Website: bh-photo
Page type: customer-info-address
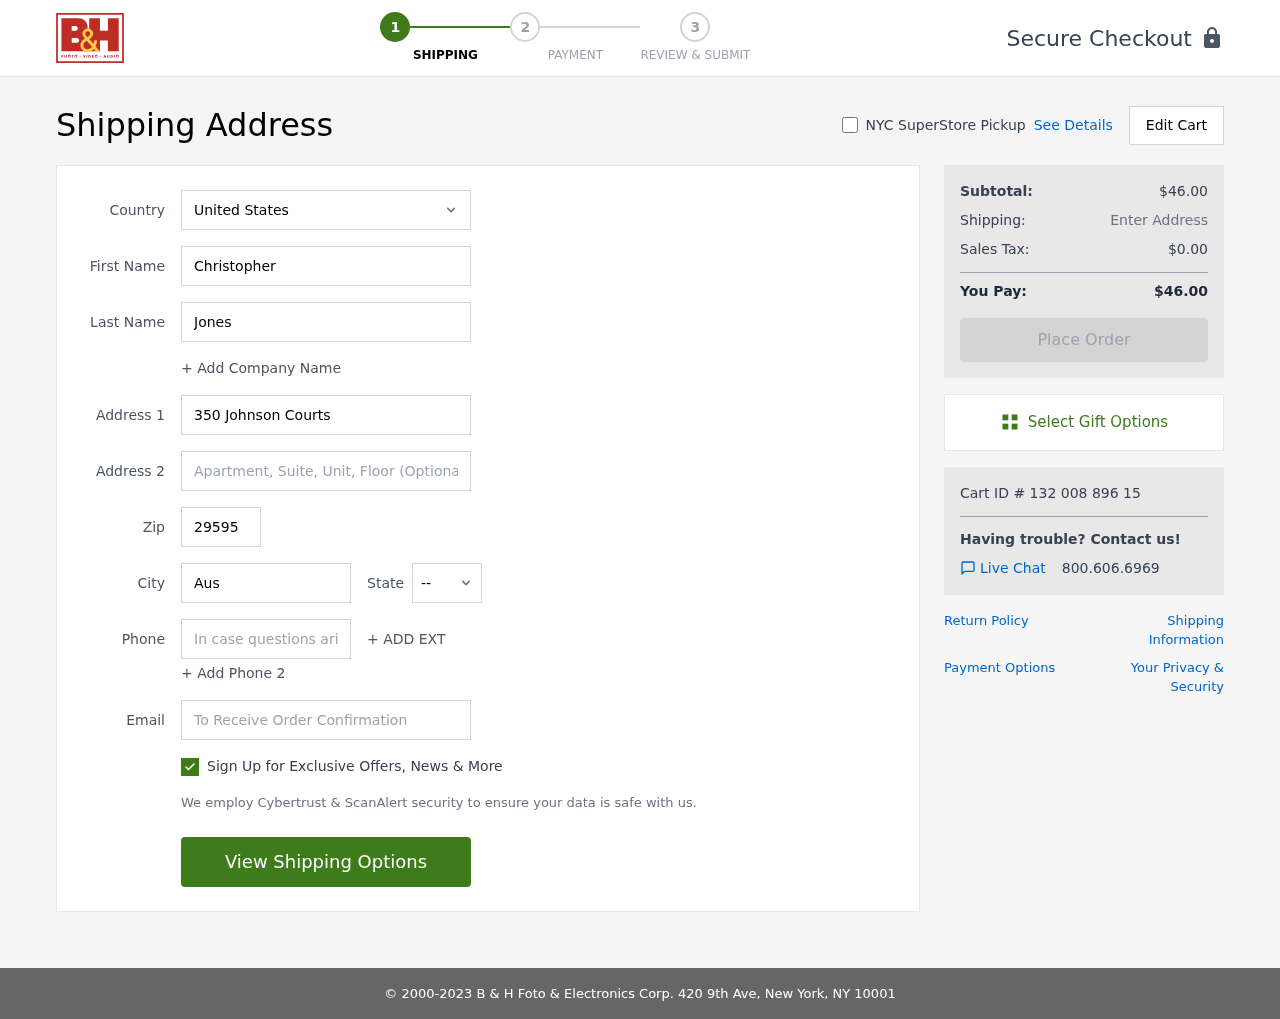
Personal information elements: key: PII_CITY
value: Austinmouth
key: PII_COUNTRY
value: United States
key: PII_EMAIL
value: christopher.jones@yahoo.com
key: PII_FIRSTNAME
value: Christopher
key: PII_LASTNAME
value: Jones
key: PII_PHONE
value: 8519766725
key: PII_POSTCODE
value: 29595
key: PII_STATE_ABBR
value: OH
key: PII_STREET
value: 350 Johnson Courts
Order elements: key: ORDER_SUBTOTAL
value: $46.00
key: ORDER_TAX
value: $0.00
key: ORDER_TOTAL
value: $46.00
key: ORDER_ID
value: Cart ID # 132 008 896 15